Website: crate-barrel
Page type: payment
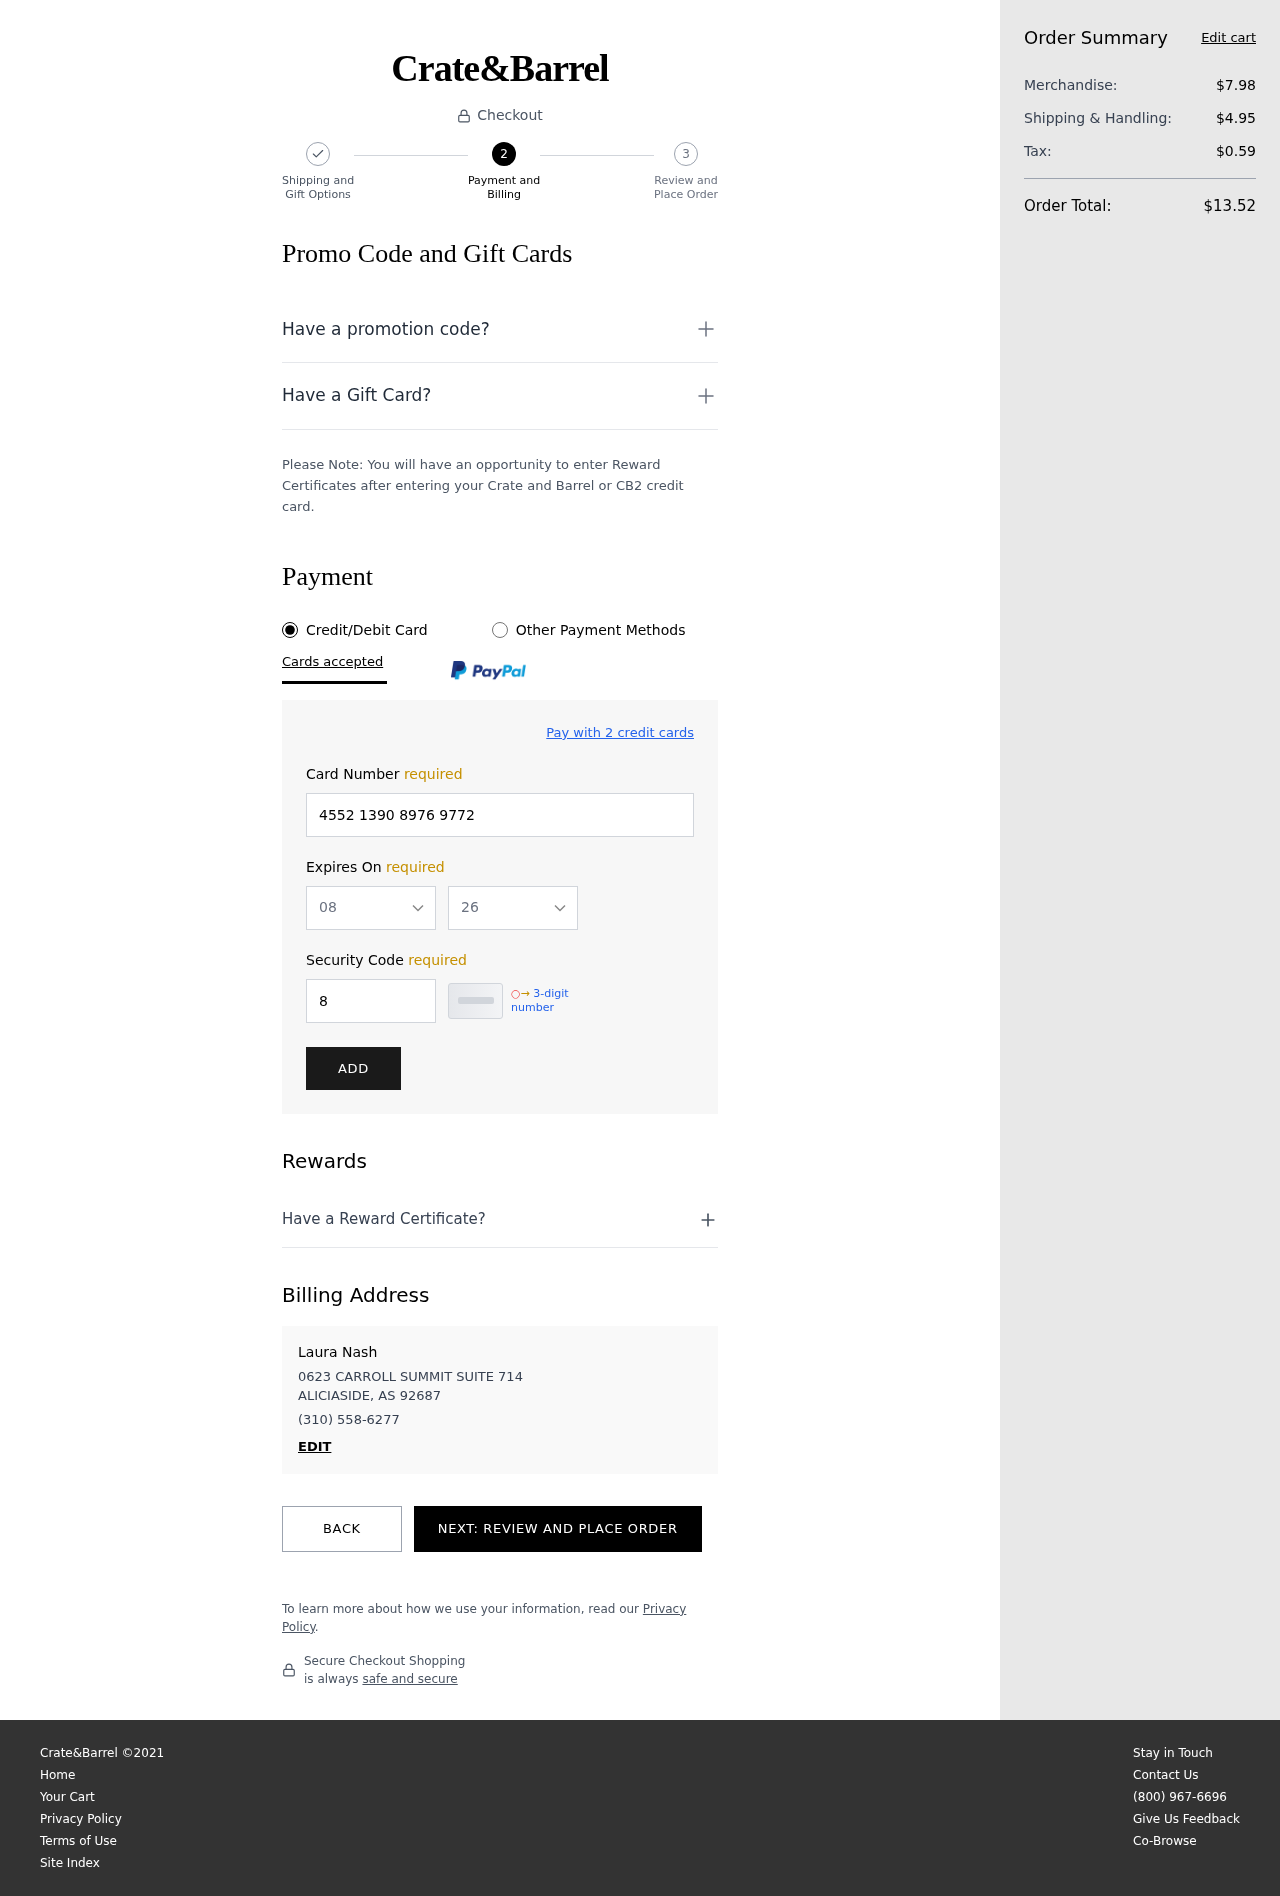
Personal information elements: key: PII_CARD_EXPIRY_MONTH
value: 08
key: PII_CARD_EXPIRY_YEAR
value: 26
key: PII_CITY_STATE_ZIP
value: ALICIASIDE, AS 92687
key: PII_FULLNAME
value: Laura Nash
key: PII_PHONE
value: (310) 558-6277
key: PII_STREET
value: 0623 CARROLL SUMMIT SUITE 714
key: PII_CARD_NUMBER
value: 4552 1390 8976 9772
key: PII_CARD_CVV
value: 852
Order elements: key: ORDER_SUBTOTAL
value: $7.98
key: ORDER_SHIPPING_COST
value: $4.95
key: ORDER_TAX
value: $0.59
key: ORDER_TOTAL
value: $13.52